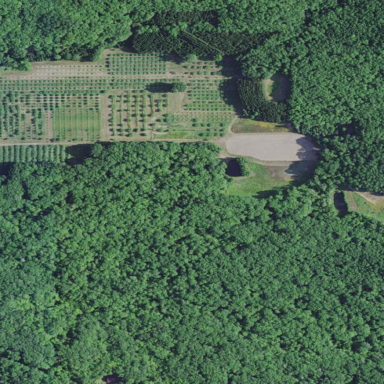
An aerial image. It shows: Orchard.